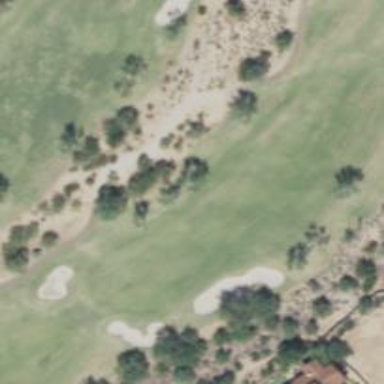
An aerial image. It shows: View of golf hole.